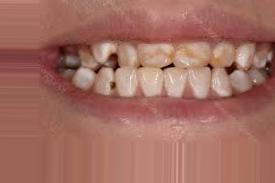
Condition: Tooth Discoloration